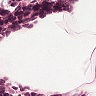
Metastatic tissue present: no